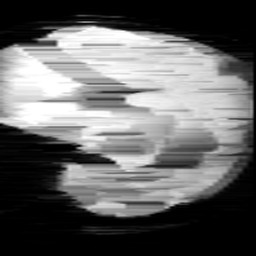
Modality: minIP
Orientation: sagittal
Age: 12
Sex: female
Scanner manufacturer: siemens
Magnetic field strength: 3 T
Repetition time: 0.027 s
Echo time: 0.02 s